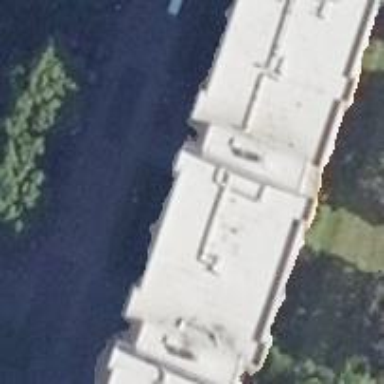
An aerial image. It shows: Building with apartments and flat roof.